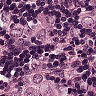
Metastatic tissue present: yes